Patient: sex M, age 63
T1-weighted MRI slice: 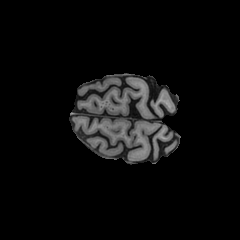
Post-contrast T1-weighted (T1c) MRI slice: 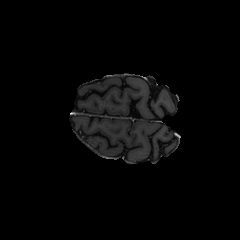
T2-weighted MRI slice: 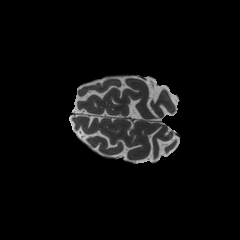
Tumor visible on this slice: no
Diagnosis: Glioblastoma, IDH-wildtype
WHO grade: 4